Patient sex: M
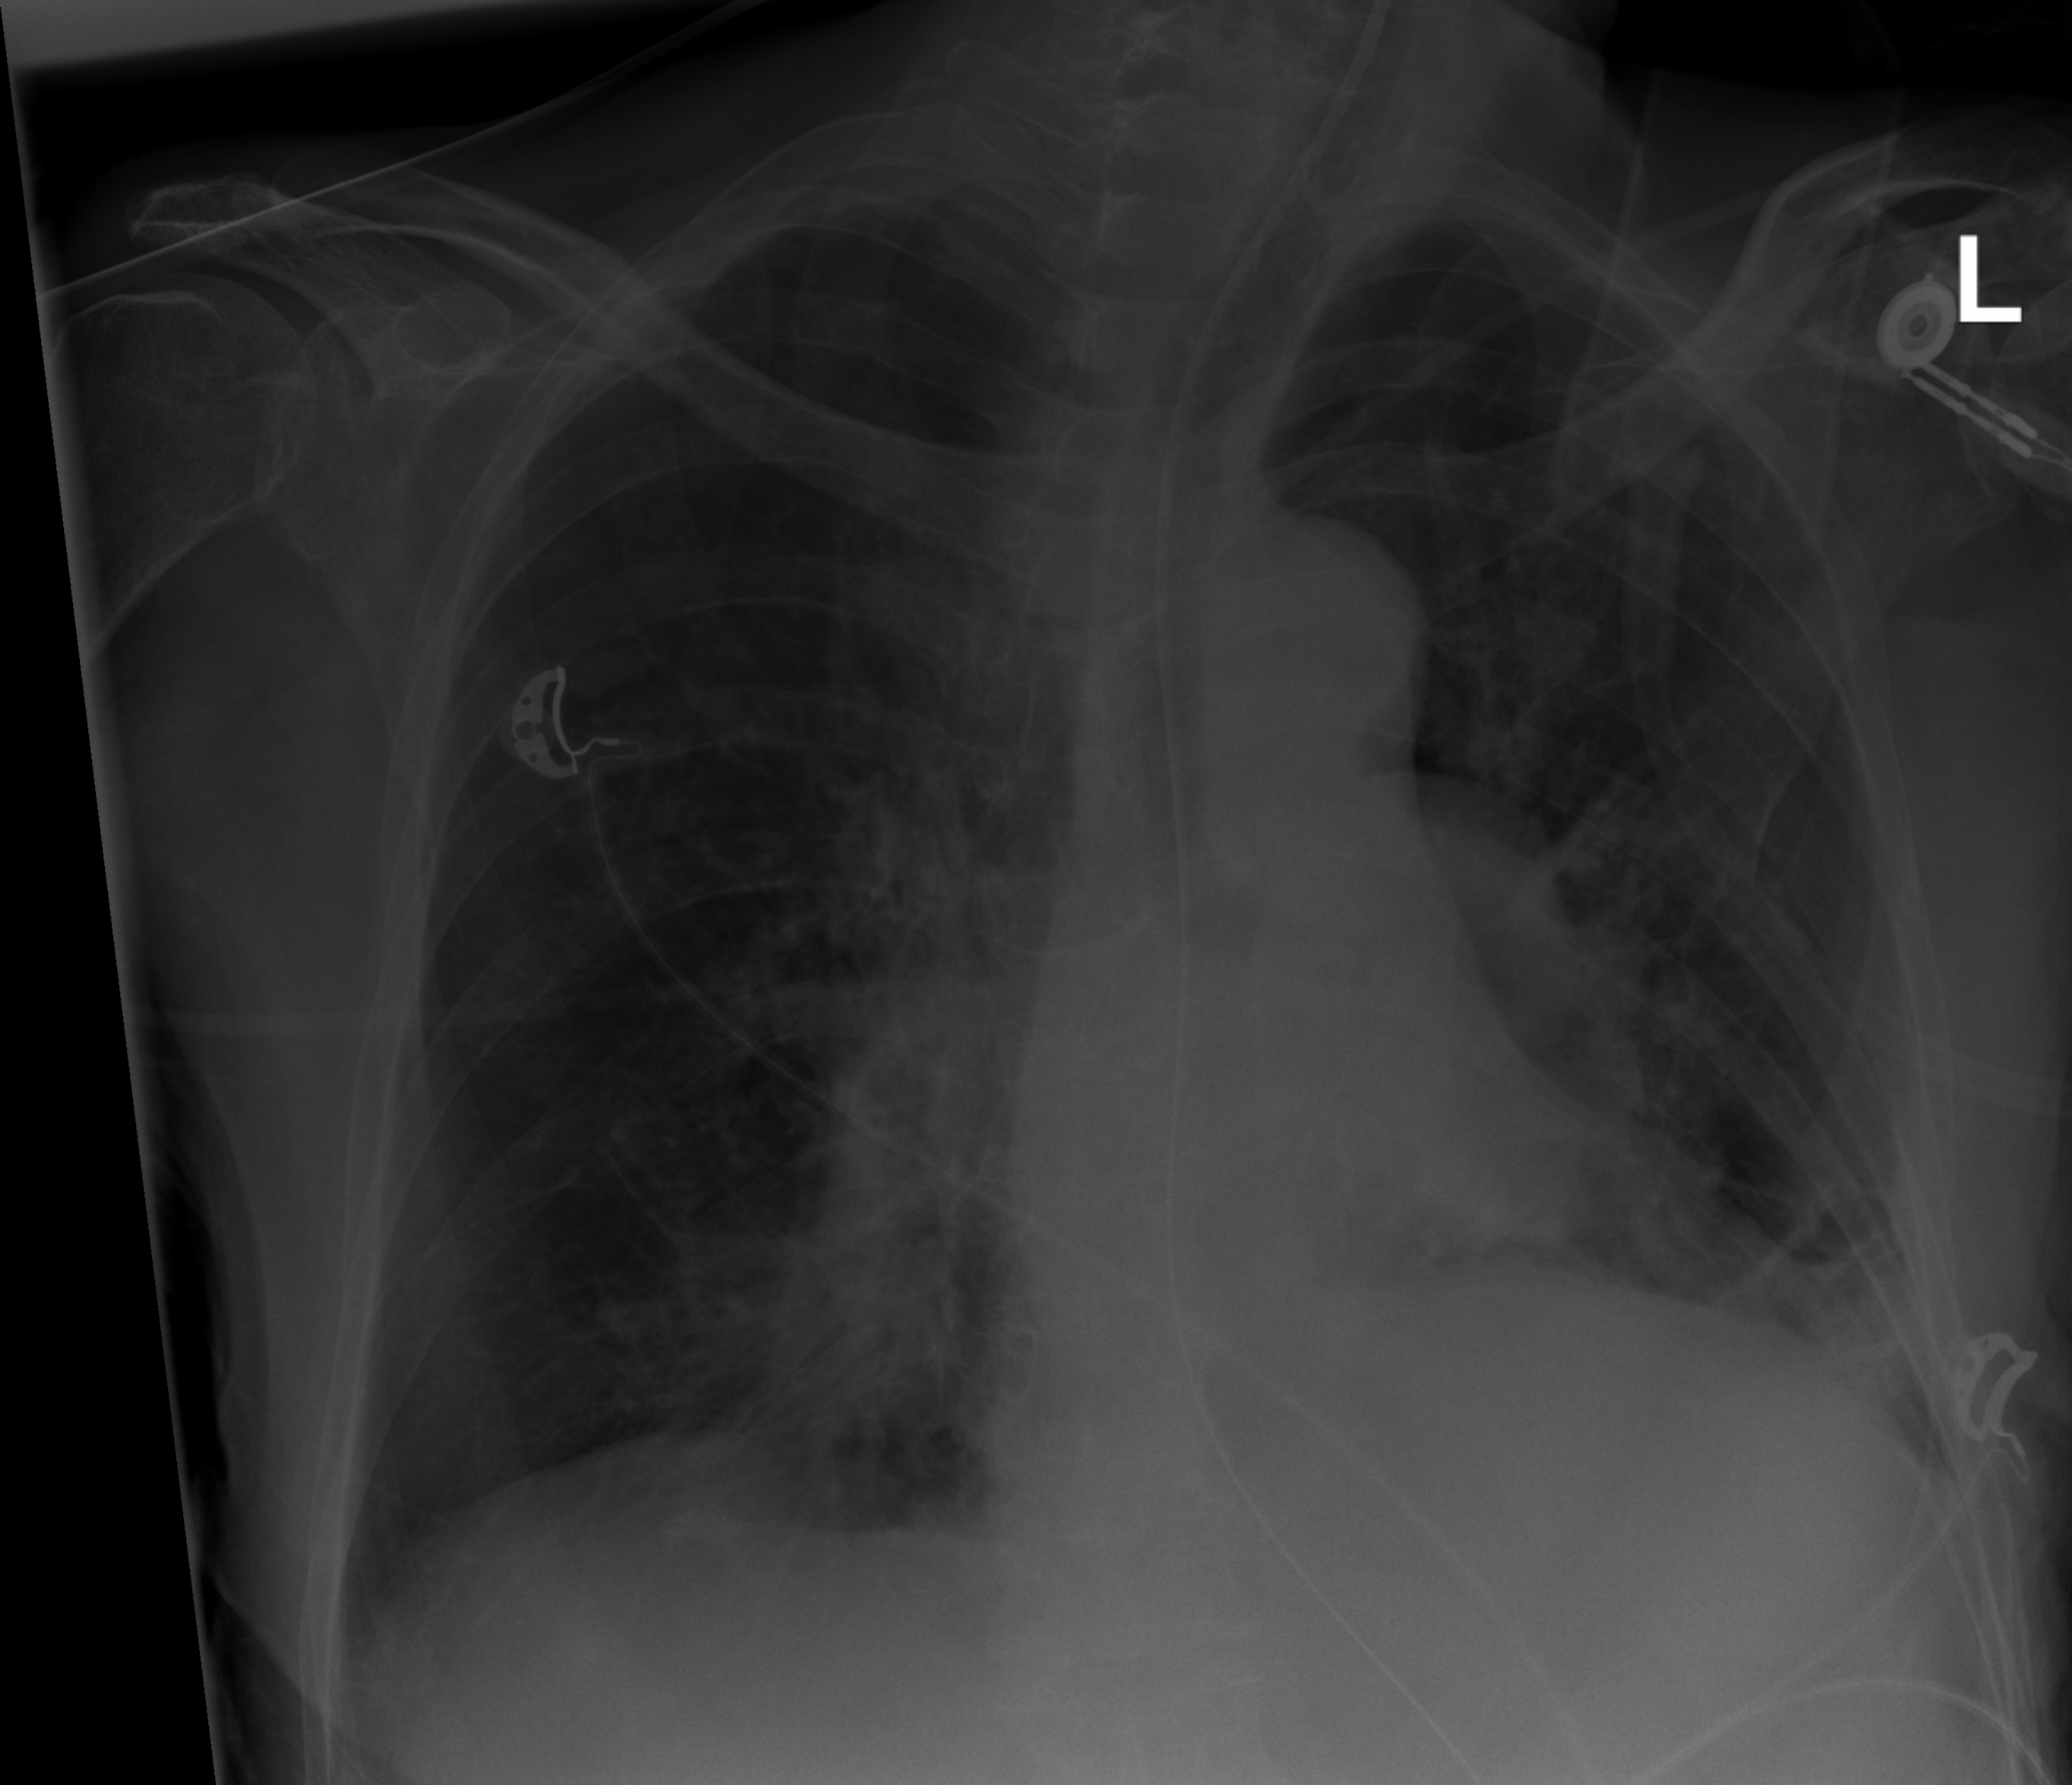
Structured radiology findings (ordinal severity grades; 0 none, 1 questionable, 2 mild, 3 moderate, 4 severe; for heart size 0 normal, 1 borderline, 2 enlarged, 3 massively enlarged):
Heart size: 1
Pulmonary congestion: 0
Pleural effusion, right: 0
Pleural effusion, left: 0
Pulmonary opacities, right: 2
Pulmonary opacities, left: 1
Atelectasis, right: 3
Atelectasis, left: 2